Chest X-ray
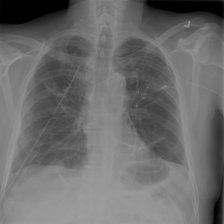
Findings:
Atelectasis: positive
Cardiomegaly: negative
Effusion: negative
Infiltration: negative
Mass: negative
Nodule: positive
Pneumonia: negative
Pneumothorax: positive
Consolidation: negative
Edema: negative
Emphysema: negative
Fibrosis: negative
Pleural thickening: positive
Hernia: negative